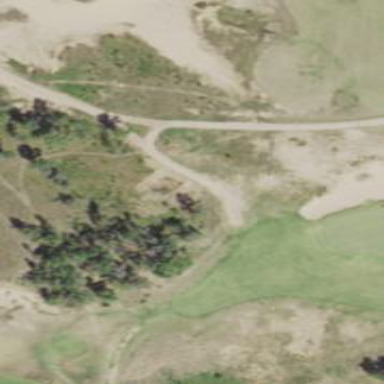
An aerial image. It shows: Golf bunker filled with sandy terrain.